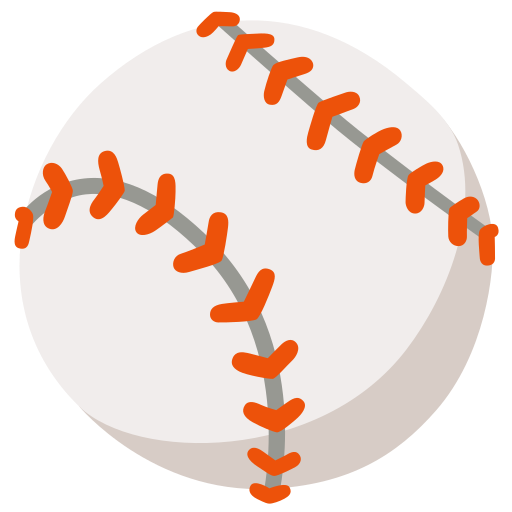
Emoji: ⚾